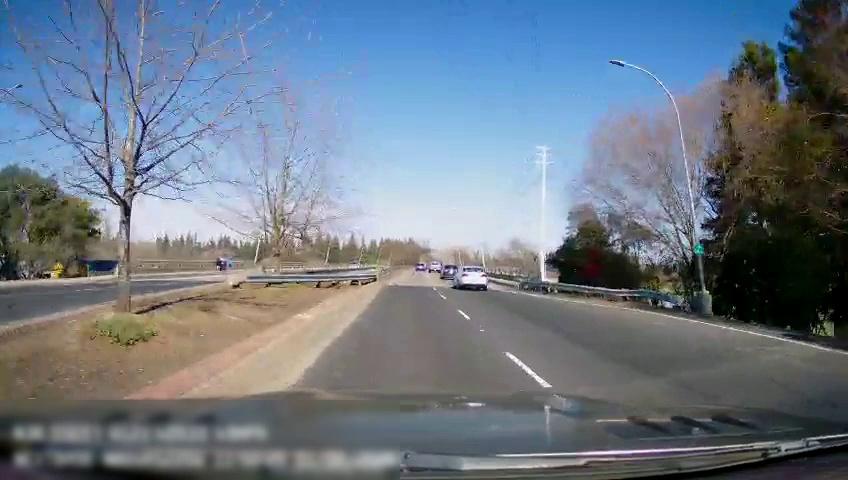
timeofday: Day
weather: Sunny
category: Drivable Space
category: Drivable Space
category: Vehicles | Car
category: Vehicles | Car
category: Vehicles | Truck
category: Lanes | Current Lane
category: Lanes | Alternate Lane